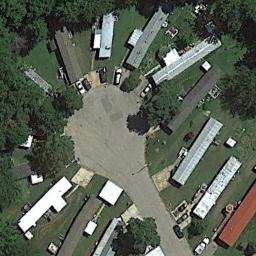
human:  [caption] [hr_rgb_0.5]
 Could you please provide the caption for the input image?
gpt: The mobile home park has some mobile homes along the road and some trees are among these mobile homes .

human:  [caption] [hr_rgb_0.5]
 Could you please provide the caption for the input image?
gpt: There are several trees around the mobile home community .

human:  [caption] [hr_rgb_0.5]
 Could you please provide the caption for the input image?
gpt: The mobile home park is on the grass next to some trees and road .

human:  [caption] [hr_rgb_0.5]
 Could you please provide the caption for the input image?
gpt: Many buildings of different shapes and sizes are in mobile home parks .

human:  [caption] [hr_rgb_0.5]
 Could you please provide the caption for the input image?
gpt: There are some buildings and green trees in the mobile home park .